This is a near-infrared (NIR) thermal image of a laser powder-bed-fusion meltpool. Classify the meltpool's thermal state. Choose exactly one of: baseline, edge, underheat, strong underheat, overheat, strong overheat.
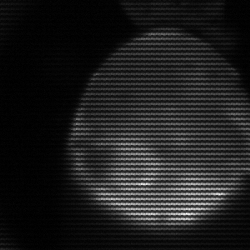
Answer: edge